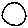
Label: circle